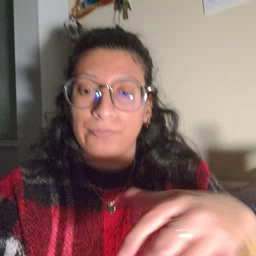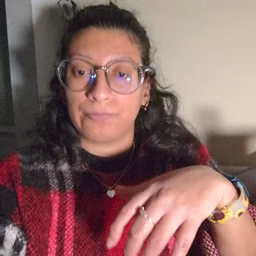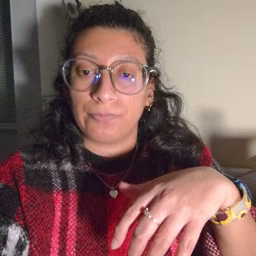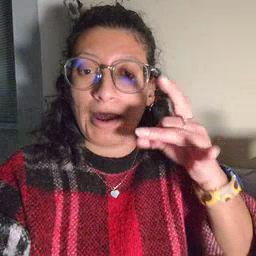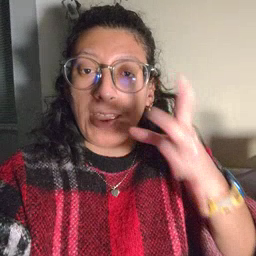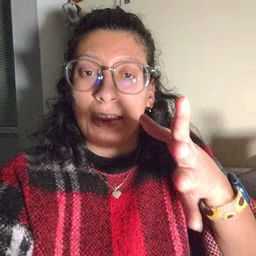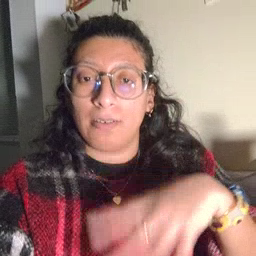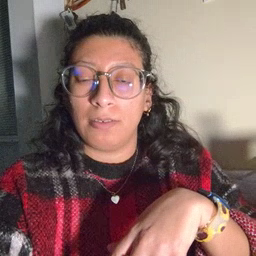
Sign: hate